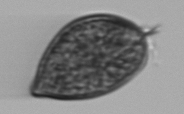
Label: Prorocentrum_micans